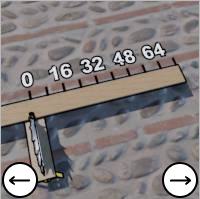
Task: length
Answer: 72
First scale value: 16.0